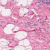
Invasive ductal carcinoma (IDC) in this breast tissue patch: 0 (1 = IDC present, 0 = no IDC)